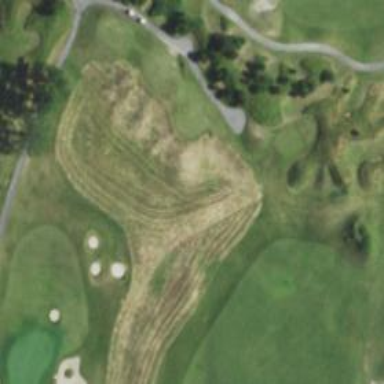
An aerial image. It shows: Golf tee on grassy land.